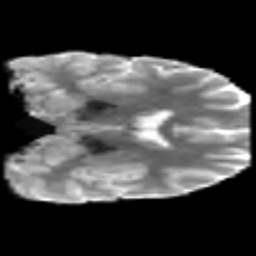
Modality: MD
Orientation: coronal
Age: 20
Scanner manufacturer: philips
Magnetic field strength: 3 T
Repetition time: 8.6 s
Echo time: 0.127 s